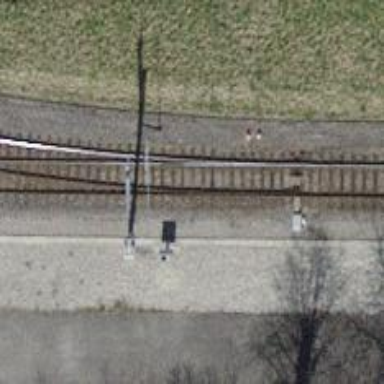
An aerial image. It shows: Railway switch.